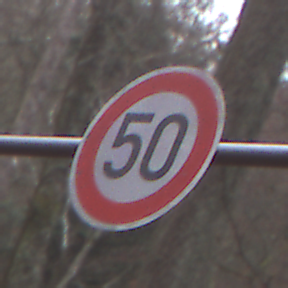
Verkehrszeichen: Geschwindigkeit50
Umgebung: Outdoor, Nature
Tageszeit: Midday
Wetter: Overcast
Licht: Natural
Jahreszeit: Autumn
Kontrast: LowContrast